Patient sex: M
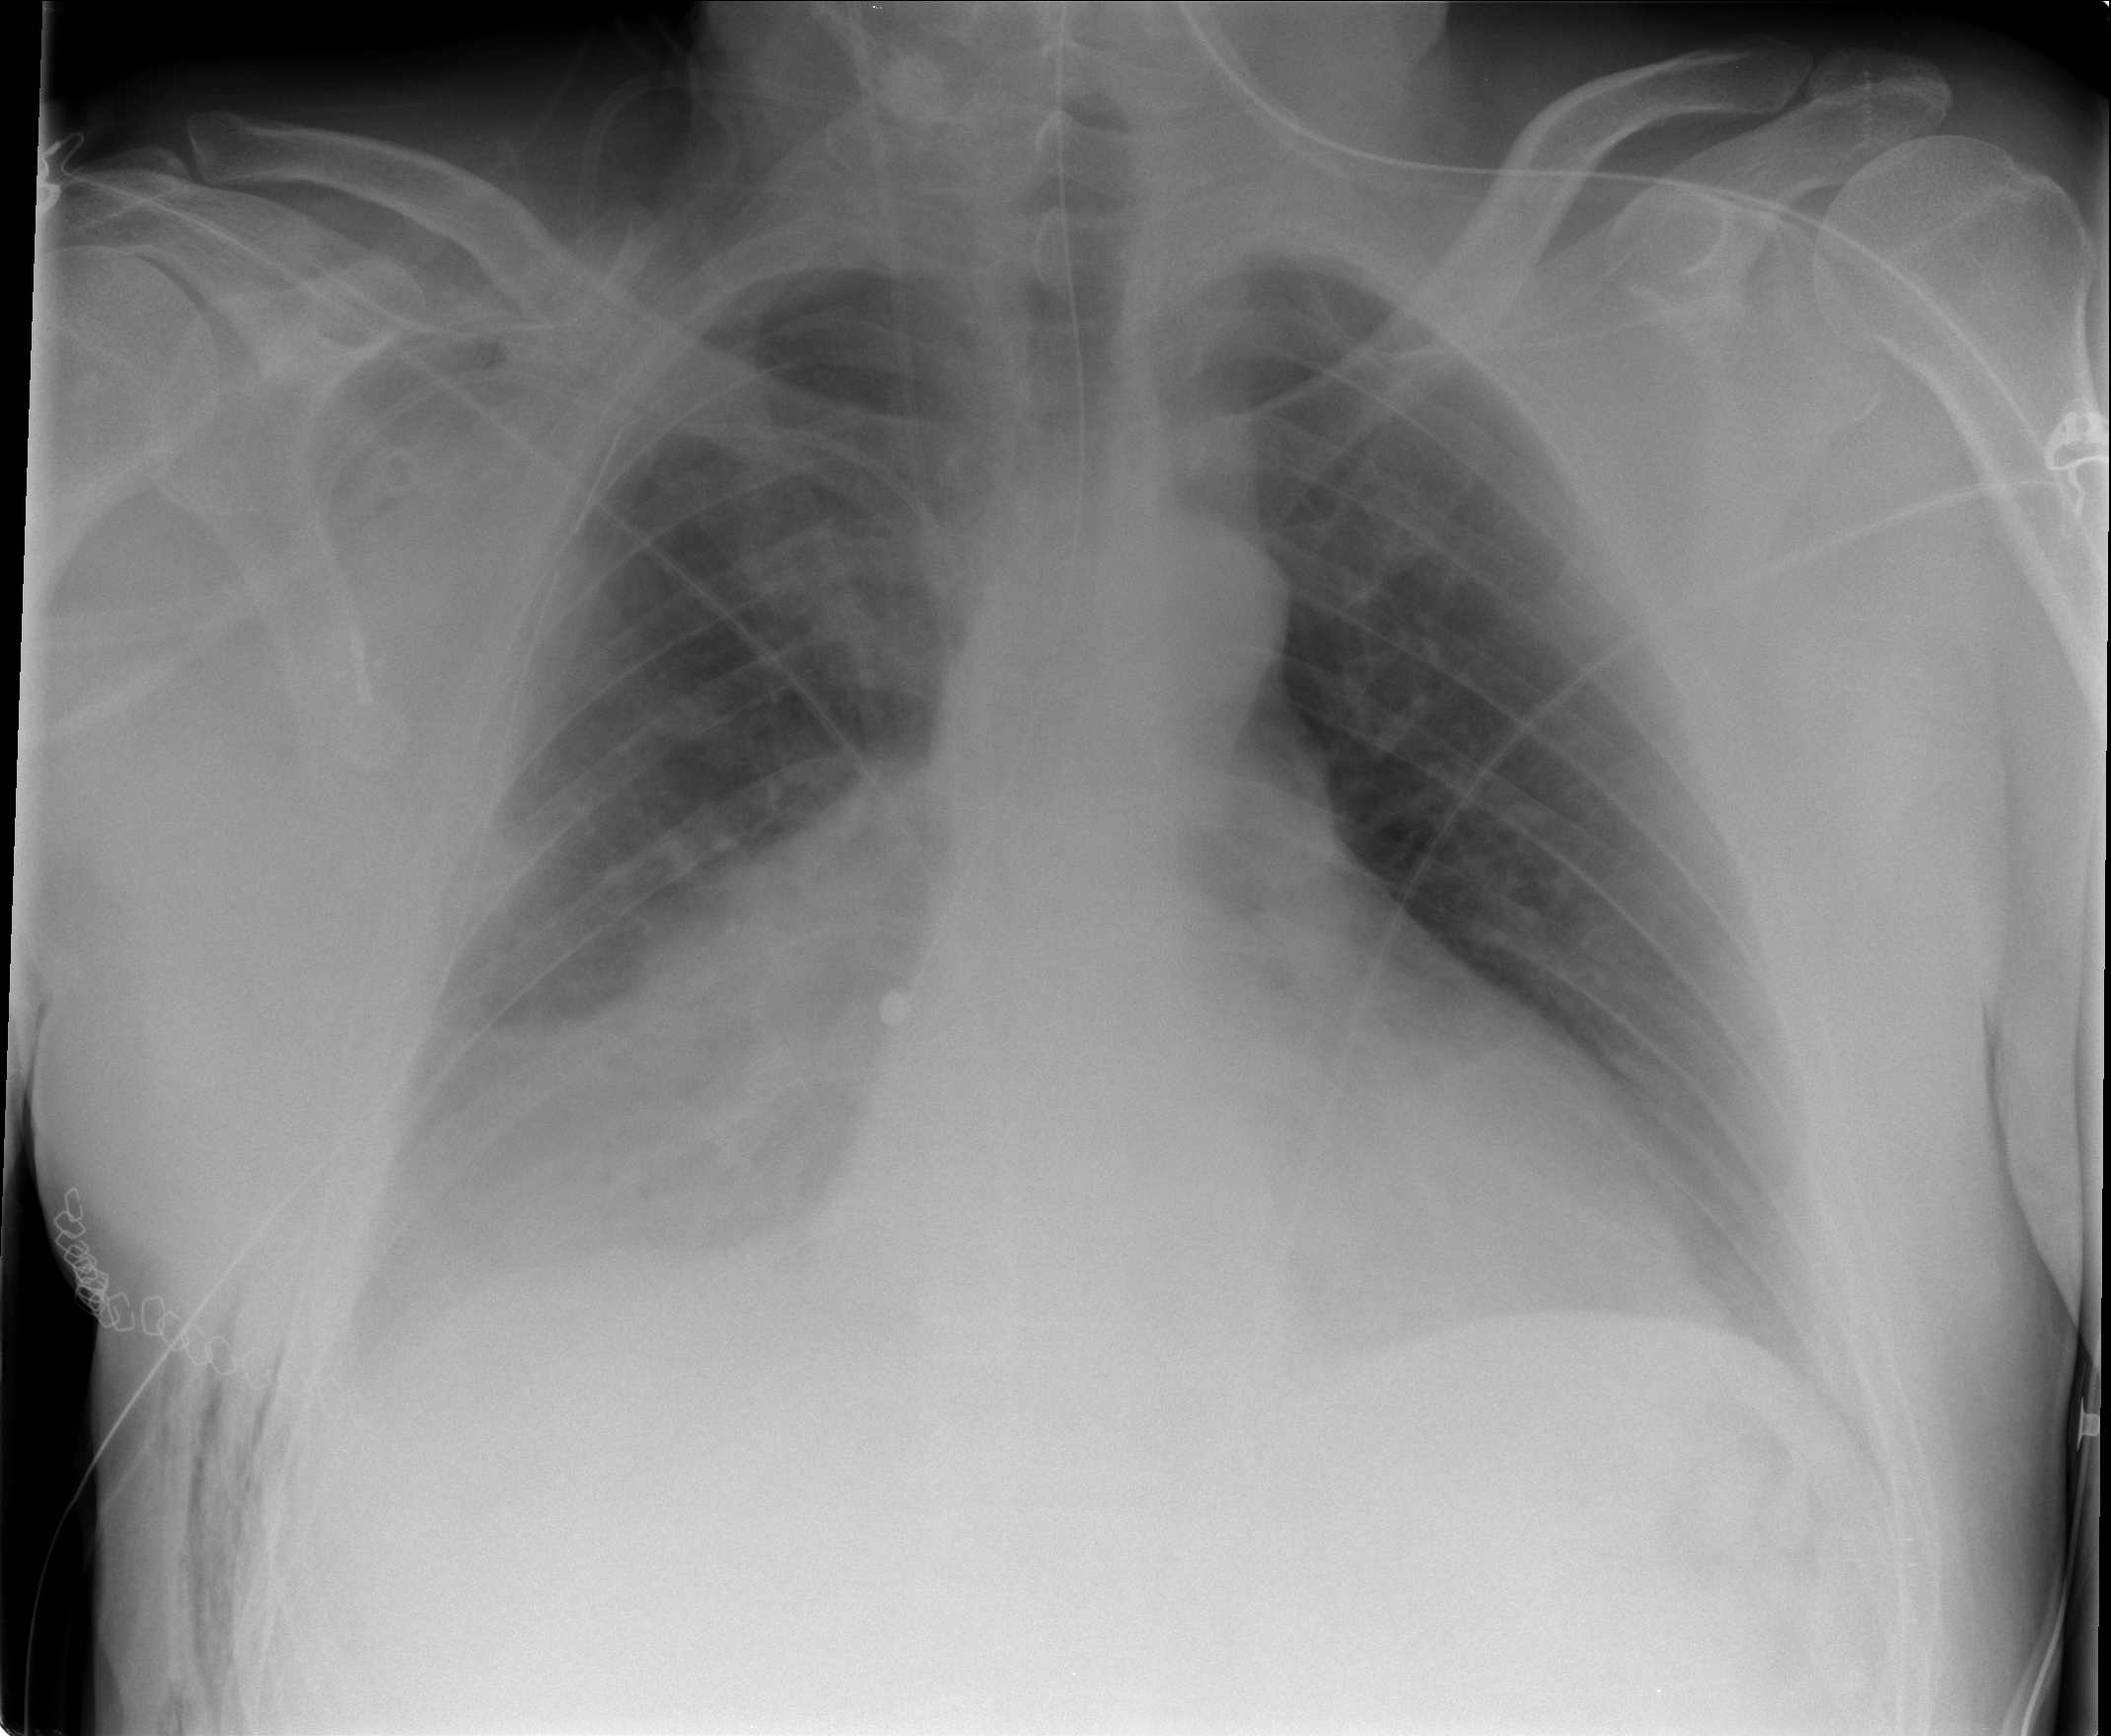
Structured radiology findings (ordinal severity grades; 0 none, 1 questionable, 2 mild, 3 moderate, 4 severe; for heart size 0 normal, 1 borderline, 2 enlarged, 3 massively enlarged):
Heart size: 2
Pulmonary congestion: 2
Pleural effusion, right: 2
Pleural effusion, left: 0
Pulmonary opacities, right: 2
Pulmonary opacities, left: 0
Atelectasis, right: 3
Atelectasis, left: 0